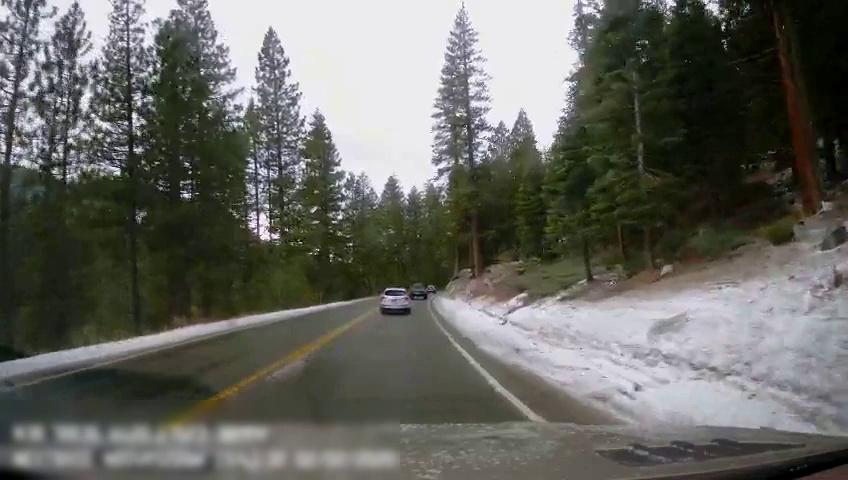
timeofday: Day
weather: Cloudy
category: Drivable Space
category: Vehicles | Car
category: Vehicles | Truck
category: Vehicles | Car
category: Lanes | Current Lane
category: Lanes | Current Lane
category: Lanes | Opposite Lane
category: Lanes | Opposite Lane